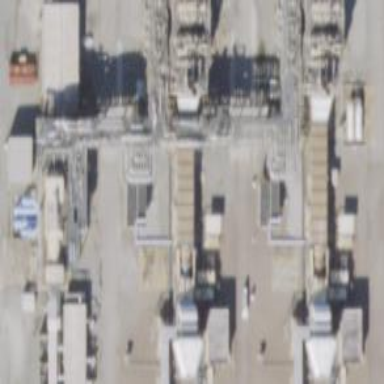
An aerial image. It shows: Gas turbine generator.